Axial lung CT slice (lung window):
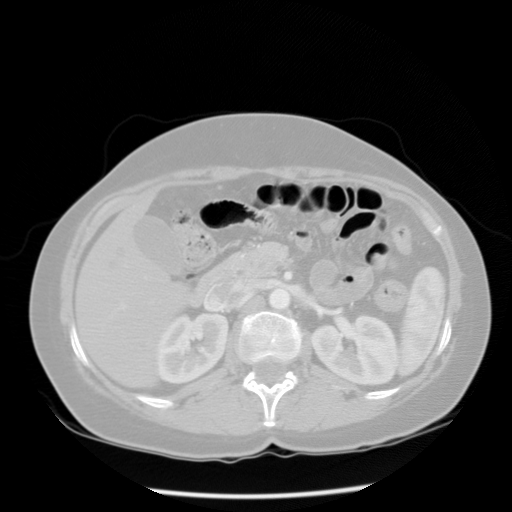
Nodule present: no